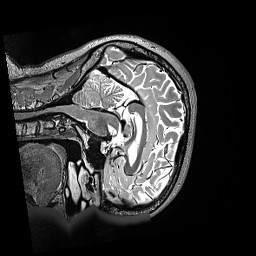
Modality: T2w
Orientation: sagittal
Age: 37
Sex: female